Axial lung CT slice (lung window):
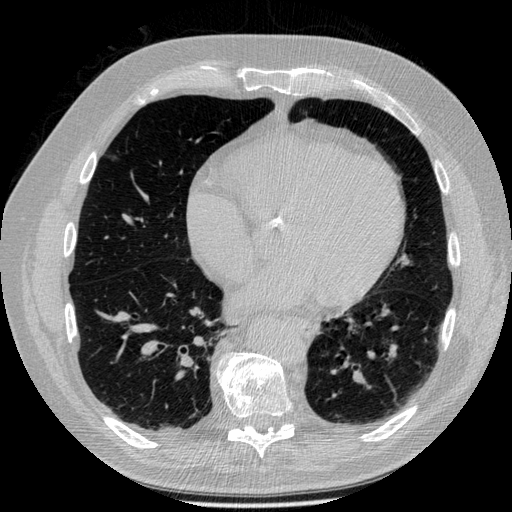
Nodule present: no